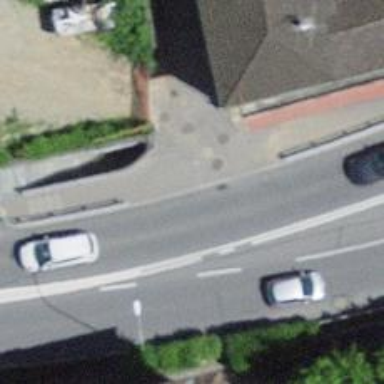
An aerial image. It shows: Tunnel footway.